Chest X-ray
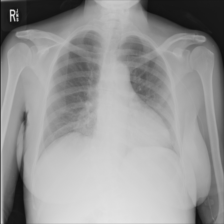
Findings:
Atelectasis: negative
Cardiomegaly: negative
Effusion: negative
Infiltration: negative
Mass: negative
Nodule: negative
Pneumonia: negative
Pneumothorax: negative
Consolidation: negative
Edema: negative
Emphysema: negative
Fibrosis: negative
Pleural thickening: negative
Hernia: negative